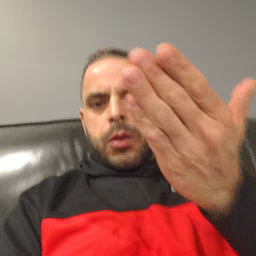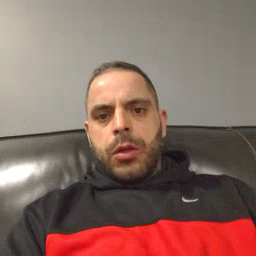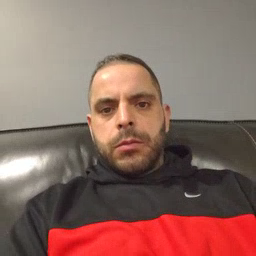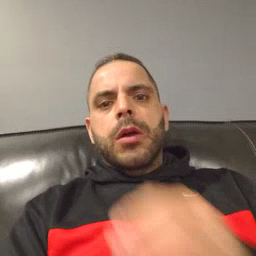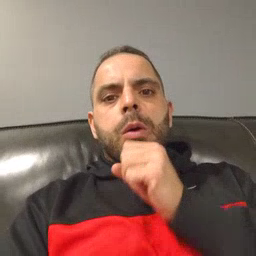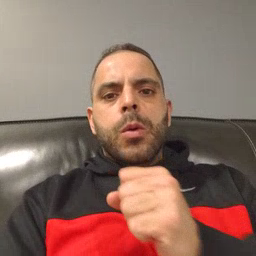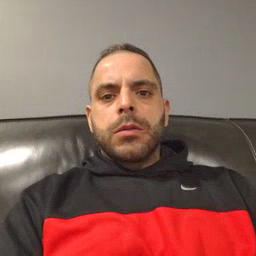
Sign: old